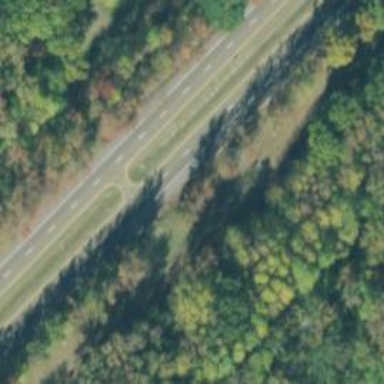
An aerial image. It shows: Asphalt dual carriageway categorized as trunk highway.